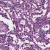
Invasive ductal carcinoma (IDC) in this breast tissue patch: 1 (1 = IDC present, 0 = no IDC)